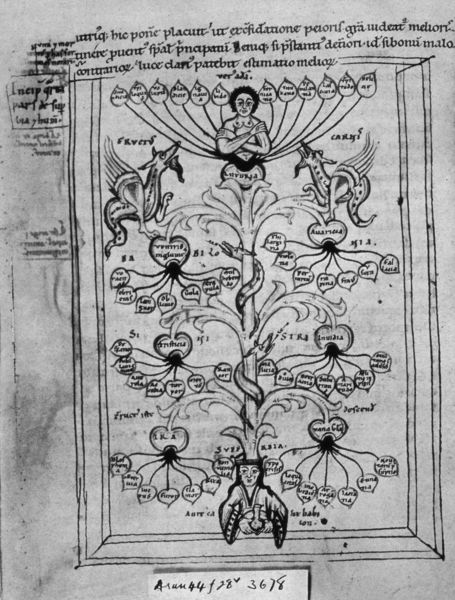
Titel: Speculum virginum
Institution: London, British Library (BL)
Schlagwörter: baum, blätter, flügel, mann, äste, brust, frau, grau, männer, schwarz, weiss, zeichnung, tiere, bibel, rahmen, ast, stamm, zweige, kirche, blatt, pflanze, äpfel, schrift, name, tusche, buch, titel, seite, schwarzweiß, text, schlange, namen, buchseite, herzen, hölle, teufel, zunge, fabelwesen, siegel, reben, miniatur, ungeheuer, zungen, drachen, drache, monster, latein, notizen, pforten, einrahmung, ahnen, bam, wunder, codex, stammbaum, sünden, kodex, abstammung, handgeschrieben, familiengeschichte, ergänungen, 3678